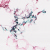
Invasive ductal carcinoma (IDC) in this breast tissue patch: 0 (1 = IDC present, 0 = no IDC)